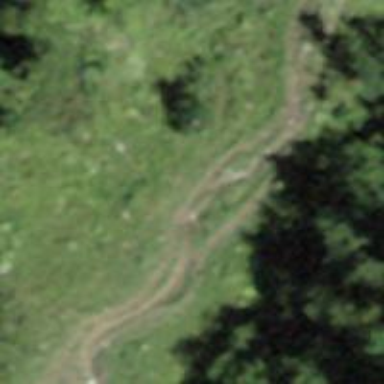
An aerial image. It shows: Dirt path with excellent trail visibility.